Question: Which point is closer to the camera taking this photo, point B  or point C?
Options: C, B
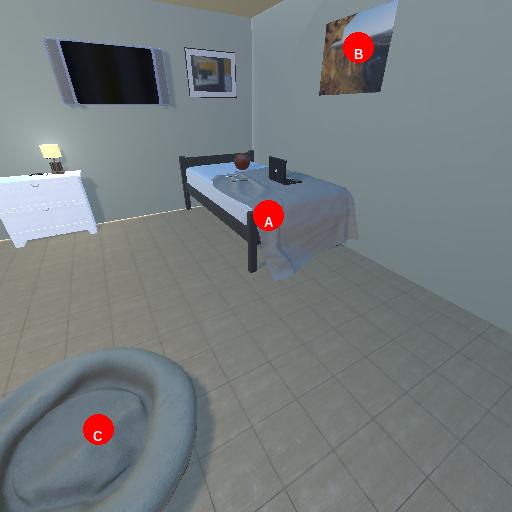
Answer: C